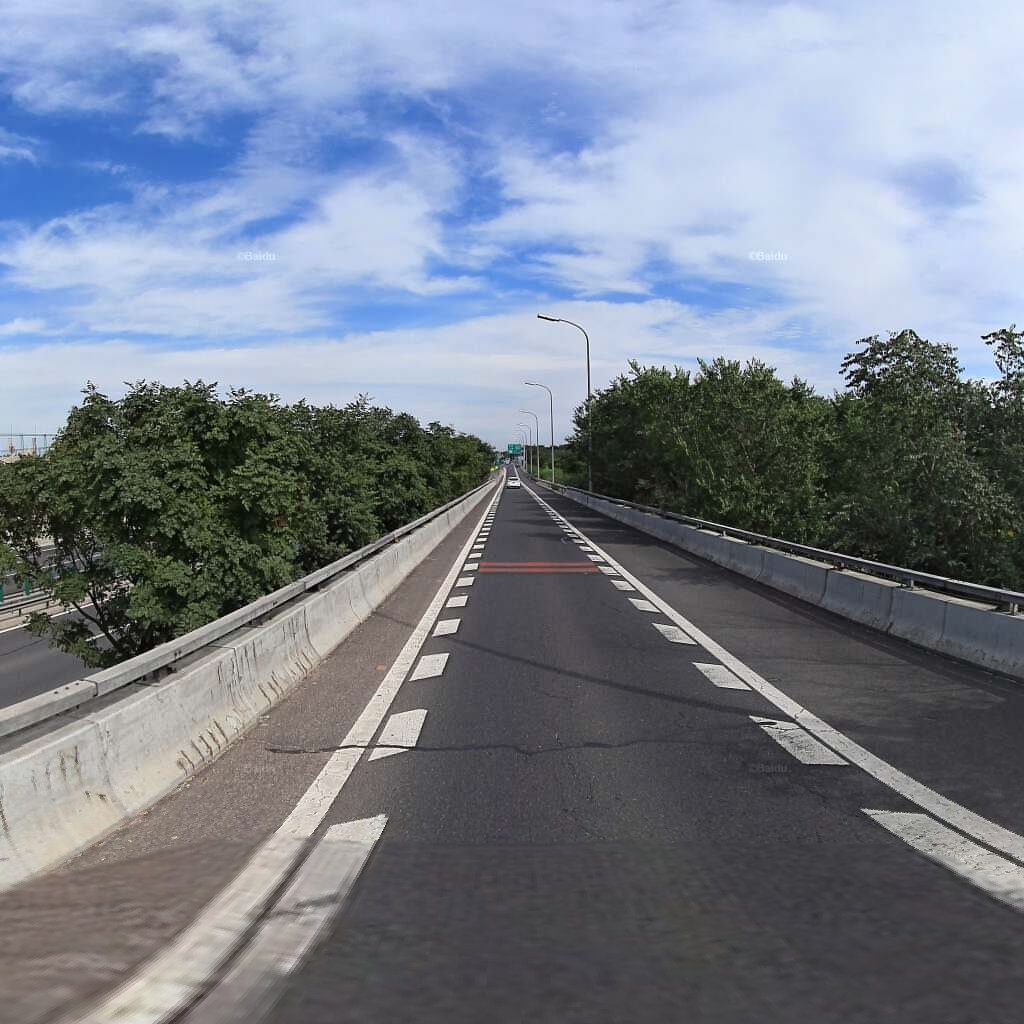
Region: Haidian
Road damage annotations: transverse patch